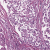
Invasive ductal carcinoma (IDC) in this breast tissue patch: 1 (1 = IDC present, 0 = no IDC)